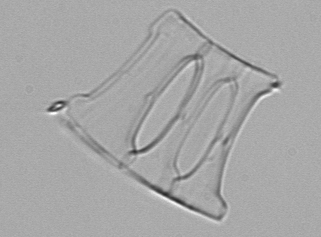
Label: Eucampia